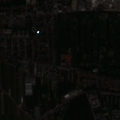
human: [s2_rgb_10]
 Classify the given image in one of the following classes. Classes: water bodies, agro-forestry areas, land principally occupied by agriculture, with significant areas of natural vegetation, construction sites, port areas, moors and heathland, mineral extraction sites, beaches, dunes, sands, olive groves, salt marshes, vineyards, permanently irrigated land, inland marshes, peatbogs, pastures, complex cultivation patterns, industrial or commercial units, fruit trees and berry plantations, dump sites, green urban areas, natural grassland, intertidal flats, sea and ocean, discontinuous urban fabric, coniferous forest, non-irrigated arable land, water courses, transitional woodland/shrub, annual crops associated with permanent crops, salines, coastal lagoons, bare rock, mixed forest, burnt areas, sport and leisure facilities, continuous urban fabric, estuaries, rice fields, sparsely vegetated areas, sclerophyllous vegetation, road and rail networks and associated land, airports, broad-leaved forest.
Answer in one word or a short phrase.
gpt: discontinuous urban fabric, industrial or commercial units, sport and leisure facilities, complex cultivation patterns